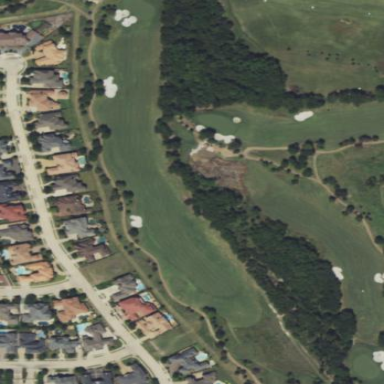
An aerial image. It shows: Golf fairway in the image.